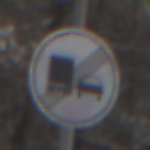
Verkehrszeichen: EndeUeberholverbotKraftfahrzeuge
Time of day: MorningAfternoon
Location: Outdoor (Nature)
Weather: PartlyCloudy
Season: Winter
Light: Natural